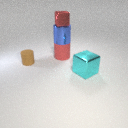
large blue metal cylinder above large red rubber cylinder